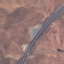
Land use / land cover: Highway